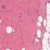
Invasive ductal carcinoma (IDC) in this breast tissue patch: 0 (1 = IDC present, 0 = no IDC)